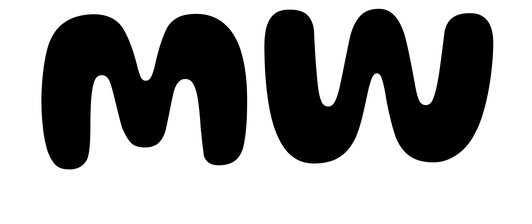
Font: Gluten_SemiBold